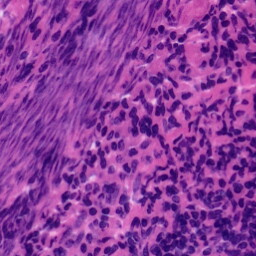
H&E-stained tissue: Tonsil